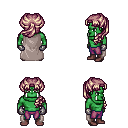
a pixel art fantasy rpg character, male body template, orc, green skin, gray cape, magenta pants, white blonde princess hairstyle, metal gloves, maroon shoes, four views (front, back, left, right), 2x2 character sprite sheet, small pixel art, hard edges, no anti-aliasing